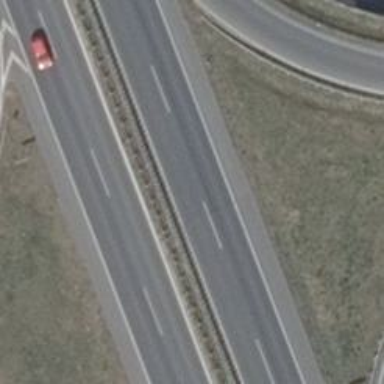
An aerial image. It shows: Asphalt motorway of trunk classification.